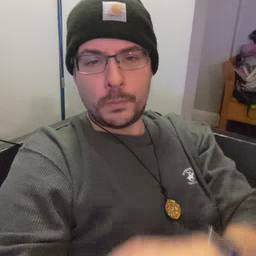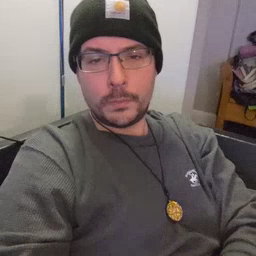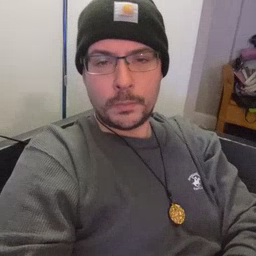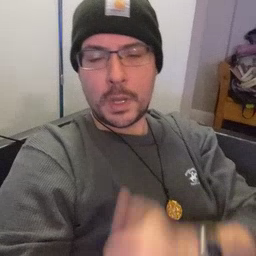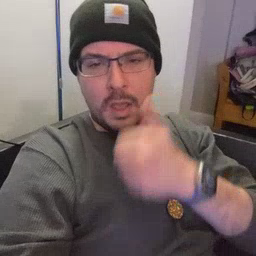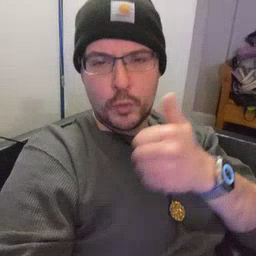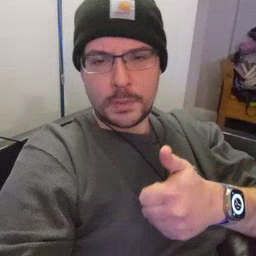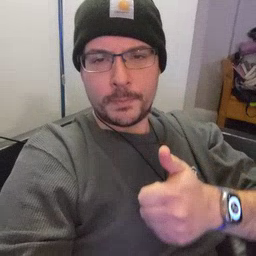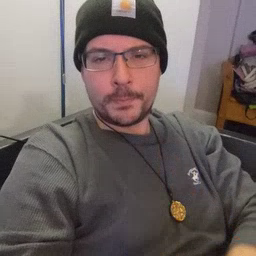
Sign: every